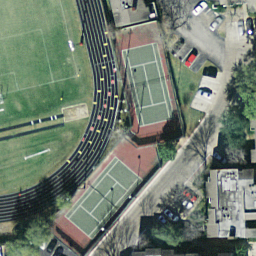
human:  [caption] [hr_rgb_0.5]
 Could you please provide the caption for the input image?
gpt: There are two tennis courts next to a stadium with a road beside .

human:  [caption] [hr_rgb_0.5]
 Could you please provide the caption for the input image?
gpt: The two tennis courts are next to the stadium around the road.

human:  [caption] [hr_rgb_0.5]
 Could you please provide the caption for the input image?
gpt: There are two tennis courts next to a stadium with a road and some plants beside .

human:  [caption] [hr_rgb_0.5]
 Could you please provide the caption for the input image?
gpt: Two tennis courts are next to a stadium with a road beside .

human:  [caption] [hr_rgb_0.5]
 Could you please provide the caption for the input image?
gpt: The two tennis courts are next to the stadium beside the highway.